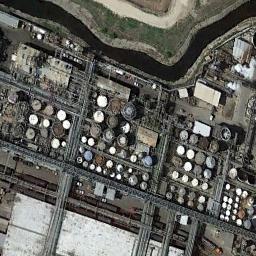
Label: storage_tank